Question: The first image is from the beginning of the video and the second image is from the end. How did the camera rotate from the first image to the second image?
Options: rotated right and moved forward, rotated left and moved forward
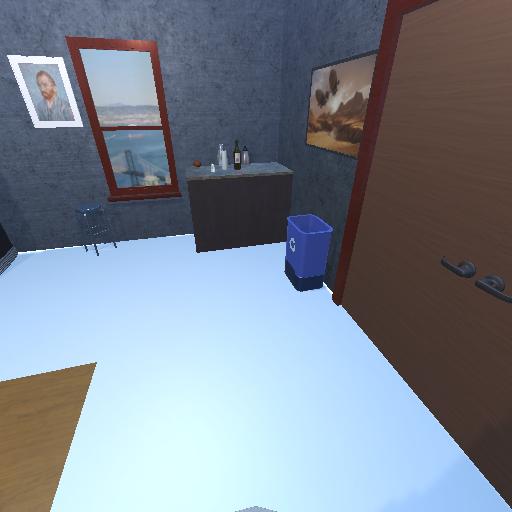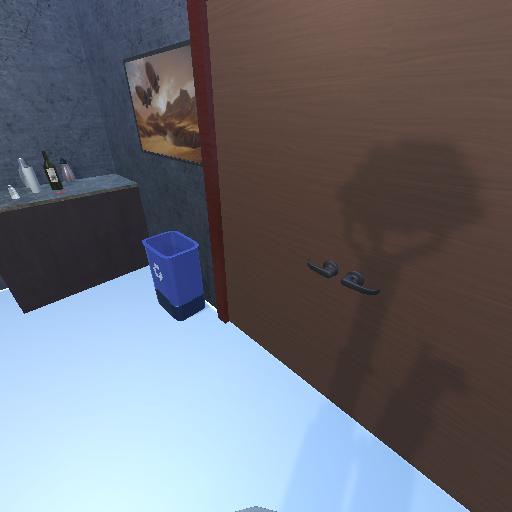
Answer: rotated right and moved forward